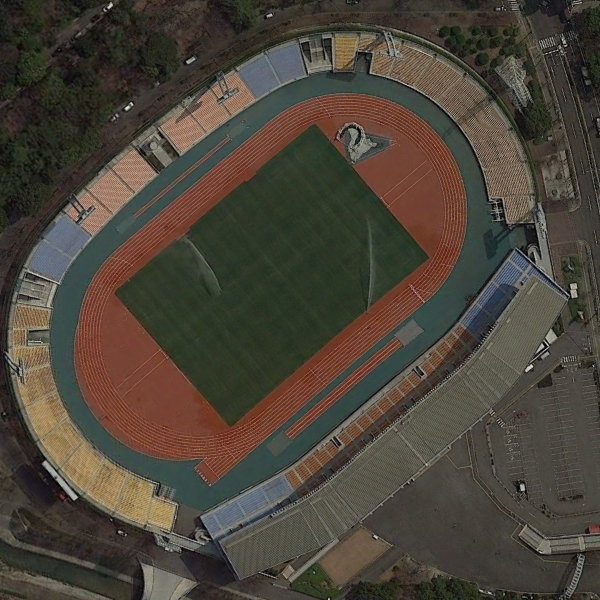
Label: Stadium